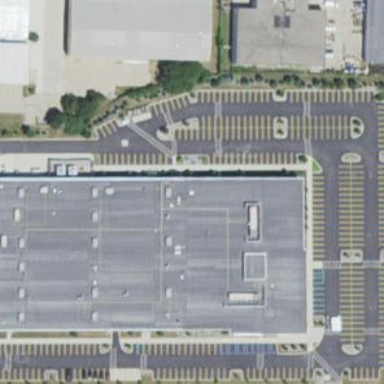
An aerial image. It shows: Parking area.